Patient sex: F
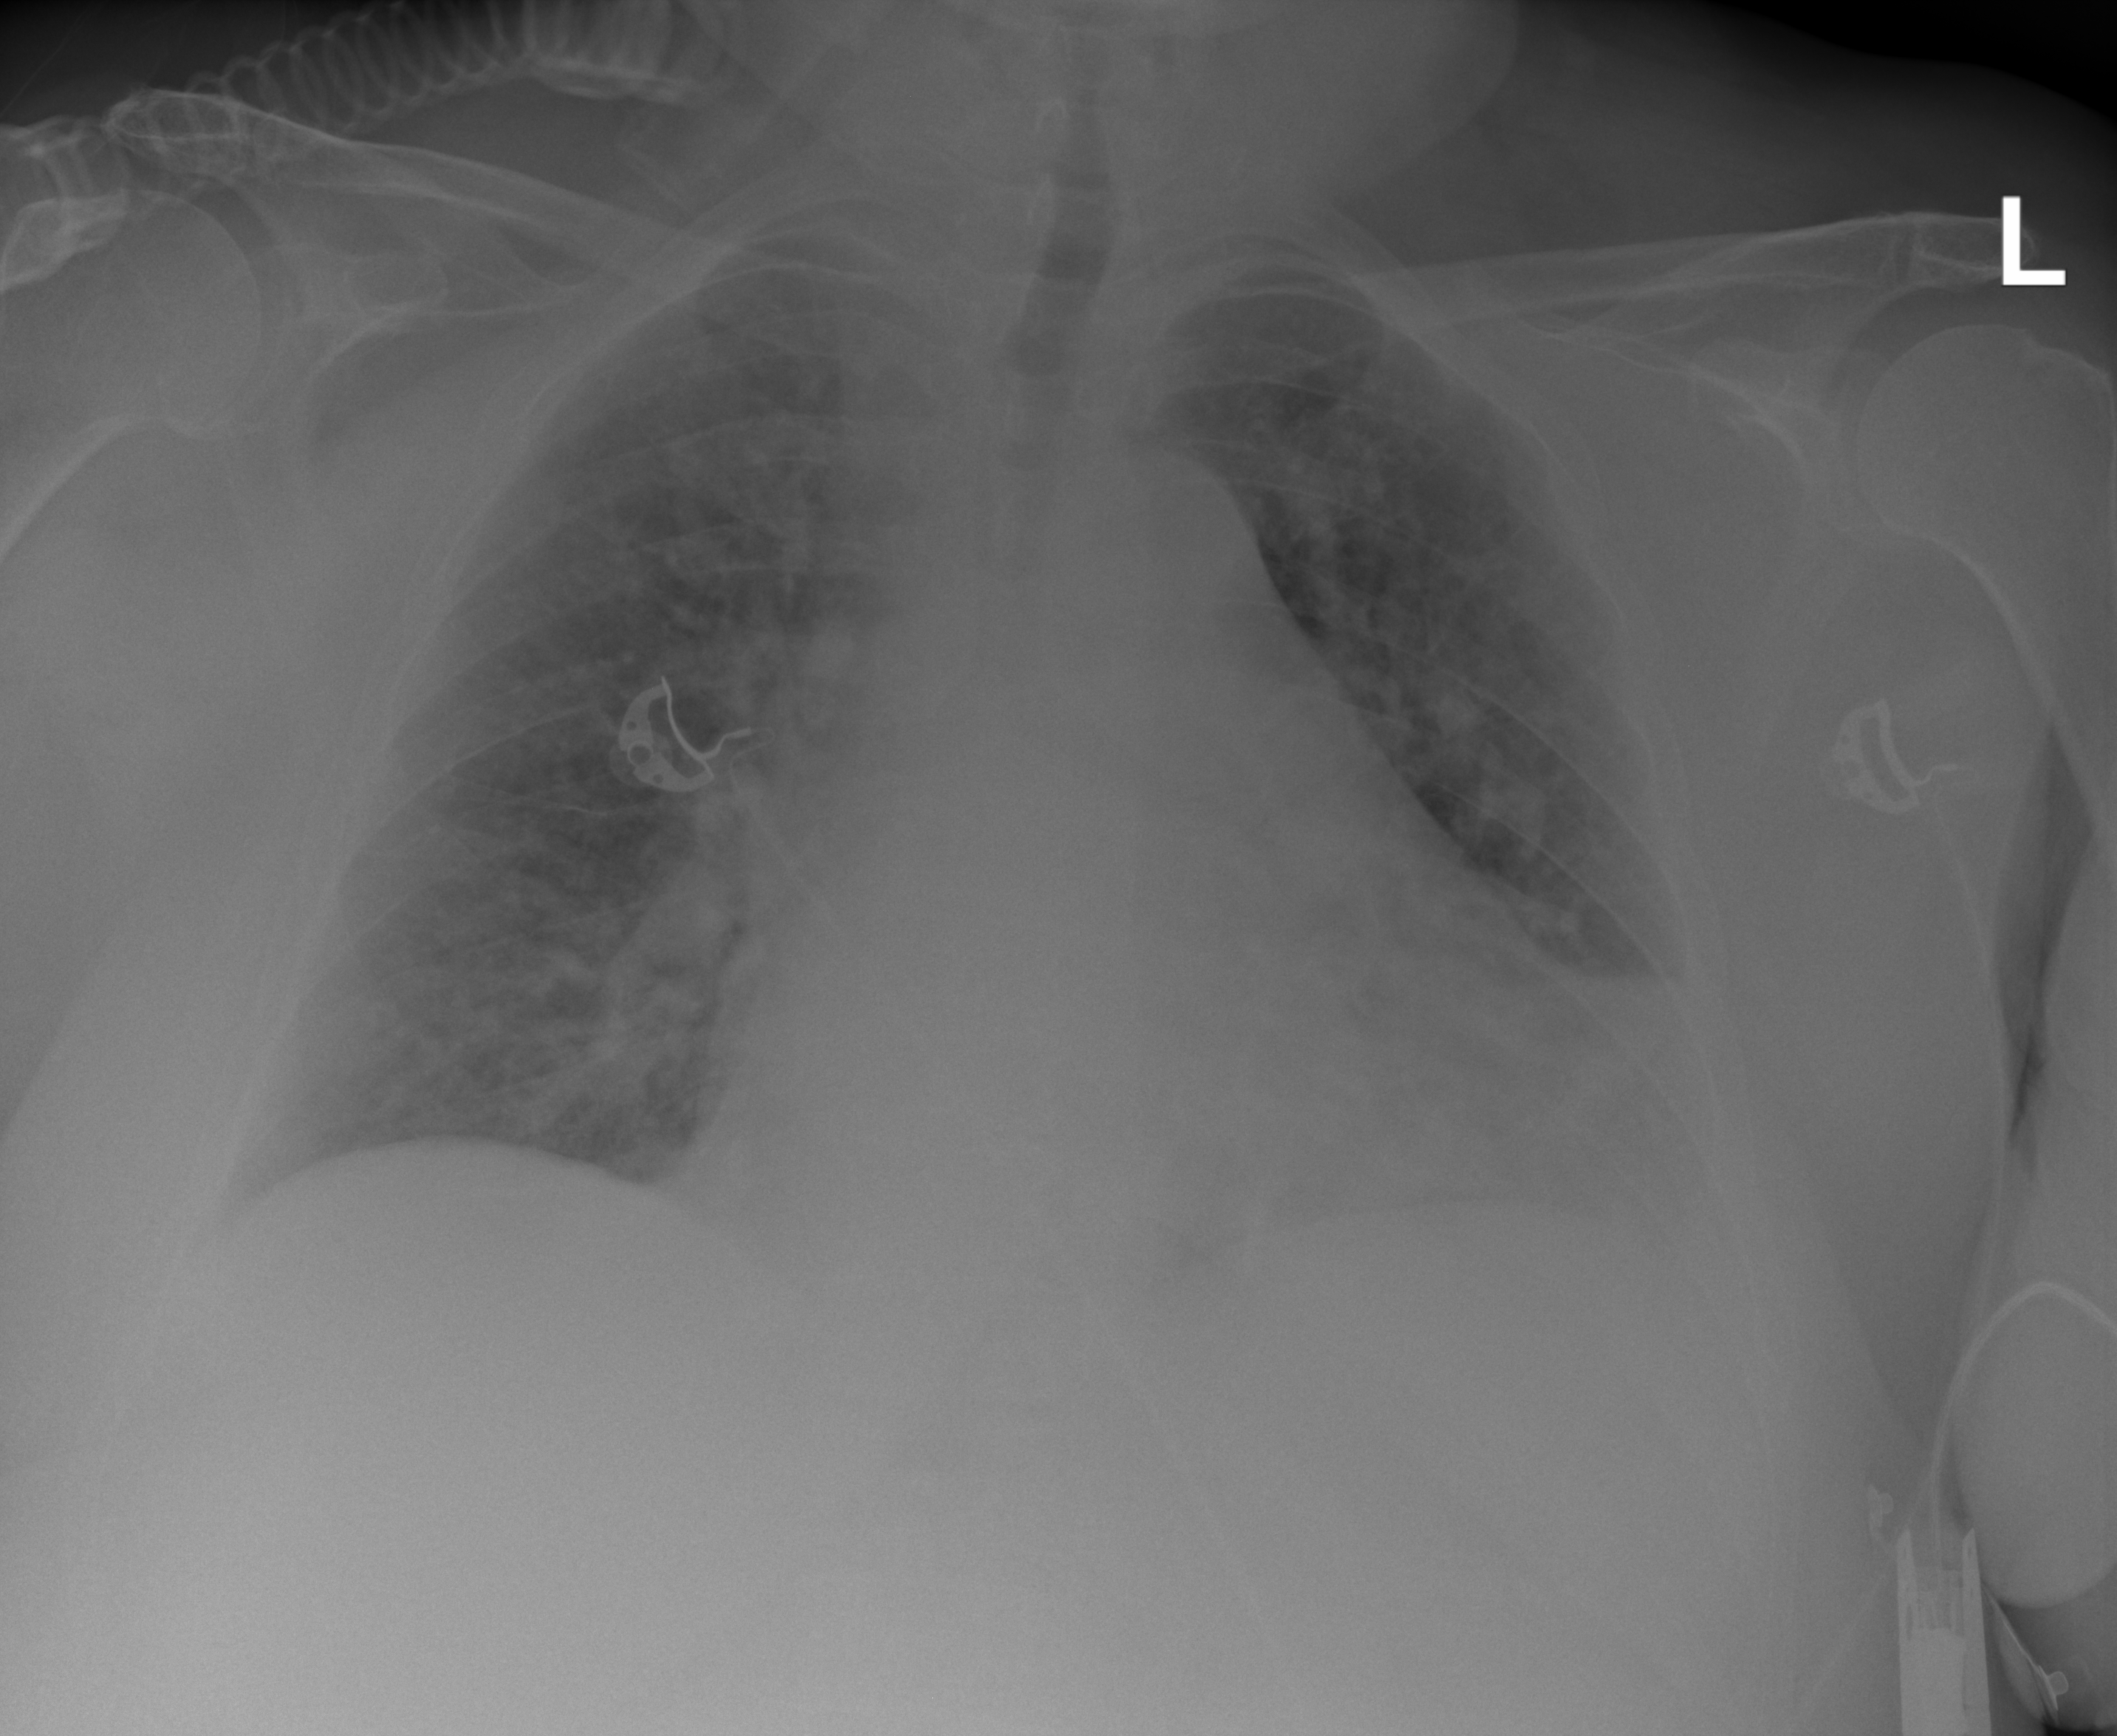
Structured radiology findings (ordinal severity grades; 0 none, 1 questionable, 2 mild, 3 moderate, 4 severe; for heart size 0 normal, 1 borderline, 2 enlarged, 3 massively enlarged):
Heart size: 2
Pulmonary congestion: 2
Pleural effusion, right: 2
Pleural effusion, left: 3
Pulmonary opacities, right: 3
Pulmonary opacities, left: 3
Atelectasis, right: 2
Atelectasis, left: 2